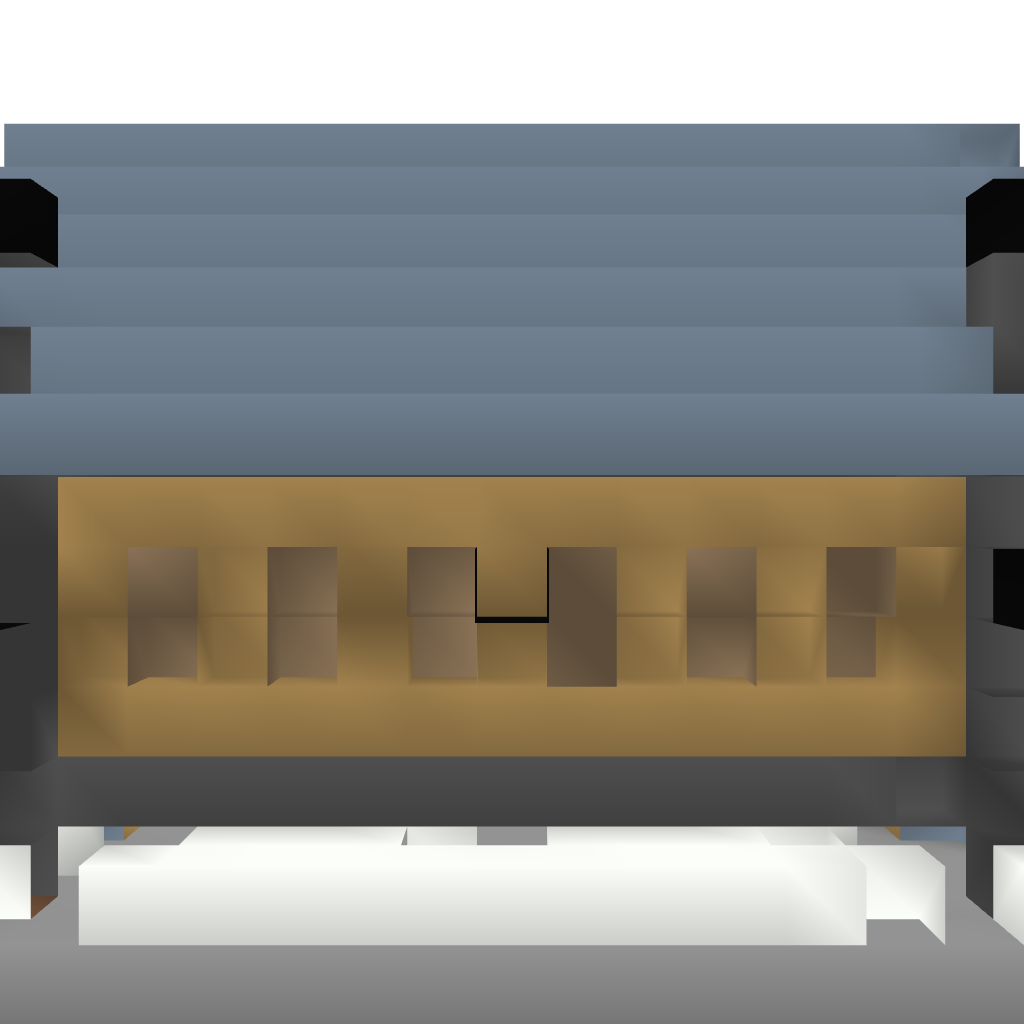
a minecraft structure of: Wooden Barracks